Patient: sex F, age 34
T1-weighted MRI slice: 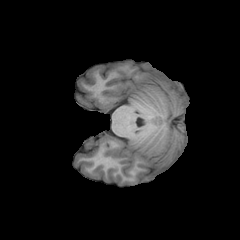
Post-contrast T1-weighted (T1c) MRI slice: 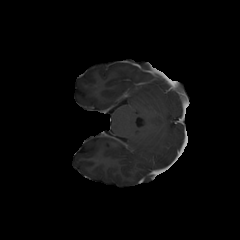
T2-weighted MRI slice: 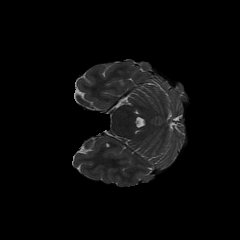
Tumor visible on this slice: no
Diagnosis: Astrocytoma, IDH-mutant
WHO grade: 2